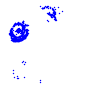
Particle: electron